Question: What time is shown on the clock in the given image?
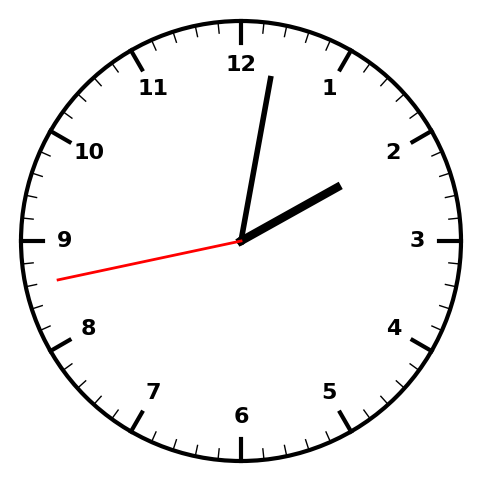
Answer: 02:01:43